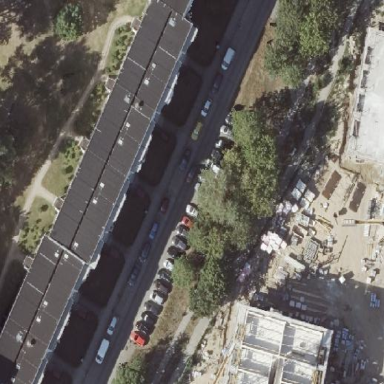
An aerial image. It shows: Flat-roofed apartment building.